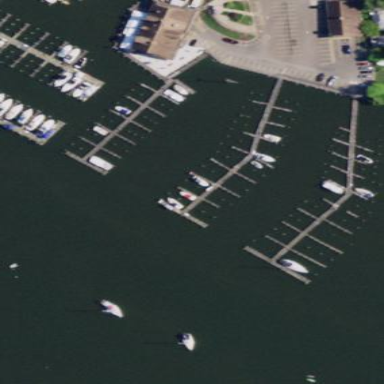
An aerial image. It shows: Man-made pier.